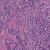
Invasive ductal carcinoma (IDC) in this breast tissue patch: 1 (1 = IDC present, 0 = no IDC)